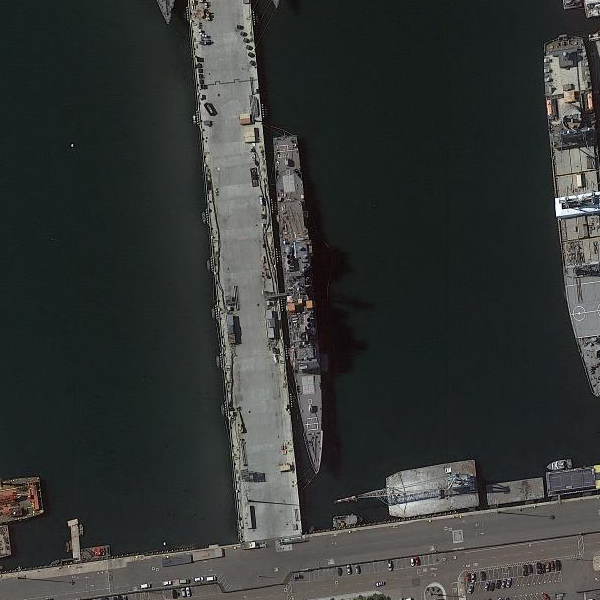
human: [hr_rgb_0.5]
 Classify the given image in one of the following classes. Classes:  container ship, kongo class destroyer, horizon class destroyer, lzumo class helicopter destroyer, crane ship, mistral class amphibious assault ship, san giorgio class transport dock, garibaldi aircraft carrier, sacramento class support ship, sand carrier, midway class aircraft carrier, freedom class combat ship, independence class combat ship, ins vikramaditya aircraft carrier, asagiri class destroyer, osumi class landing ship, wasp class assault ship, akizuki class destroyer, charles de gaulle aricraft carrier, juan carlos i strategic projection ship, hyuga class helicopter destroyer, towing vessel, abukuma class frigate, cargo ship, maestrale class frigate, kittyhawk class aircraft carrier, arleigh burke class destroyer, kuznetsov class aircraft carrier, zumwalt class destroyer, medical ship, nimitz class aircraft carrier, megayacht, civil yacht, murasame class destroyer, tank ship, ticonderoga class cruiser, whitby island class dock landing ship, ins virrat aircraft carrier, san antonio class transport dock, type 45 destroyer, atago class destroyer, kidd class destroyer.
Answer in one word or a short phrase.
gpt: Ticonderoga class cruiser